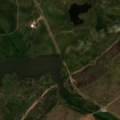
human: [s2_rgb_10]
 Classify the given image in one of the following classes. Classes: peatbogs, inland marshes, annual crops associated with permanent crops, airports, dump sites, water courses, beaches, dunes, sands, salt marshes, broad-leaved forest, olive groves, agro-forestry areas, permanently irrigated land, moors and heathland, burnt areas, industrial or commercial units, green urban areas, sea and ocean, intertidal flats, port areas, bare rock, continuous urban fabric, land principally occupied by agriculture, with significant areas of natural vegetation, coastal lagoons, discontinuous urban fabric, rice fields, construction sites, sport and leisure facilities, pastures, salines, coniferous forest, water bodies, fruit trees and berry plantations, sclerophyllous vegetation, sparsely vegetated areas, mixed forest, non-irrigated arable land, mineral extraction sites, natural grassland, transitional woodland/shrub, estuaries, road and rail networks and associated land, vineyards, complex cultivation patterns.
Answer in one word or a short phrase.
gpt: non-irrigated arable land, pastures, agro-forestry areas, broad-leaved forest, natural grassland, transitional woodland/shrub